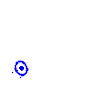
Particle: pion